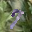
Label: 7